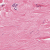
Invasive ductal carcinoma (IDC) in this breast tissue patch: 0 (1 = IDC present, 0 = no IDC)